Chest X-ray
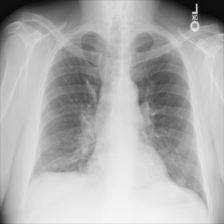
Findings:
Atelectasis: negative
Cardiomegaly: negative
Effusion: negative
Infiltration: negative
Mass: negative
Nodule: positive
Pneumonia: negative
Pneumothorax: negative
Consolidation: negative
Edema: negative
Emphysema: negative
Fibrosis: negative
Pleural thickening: negative
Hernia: negative